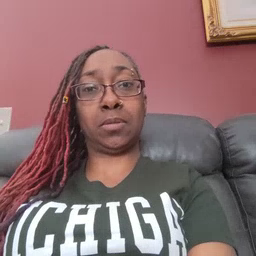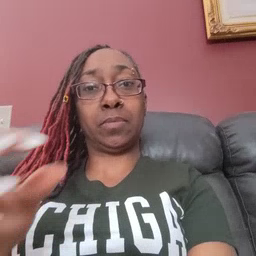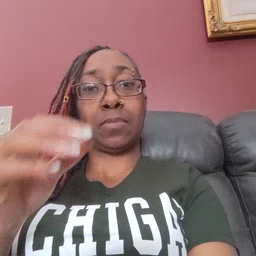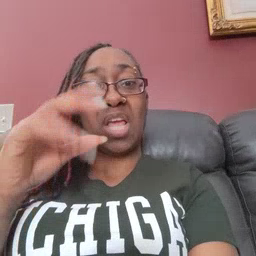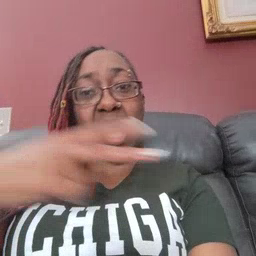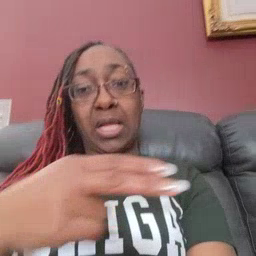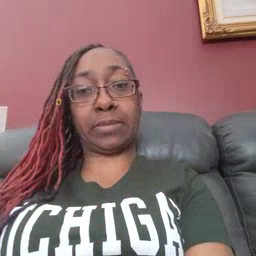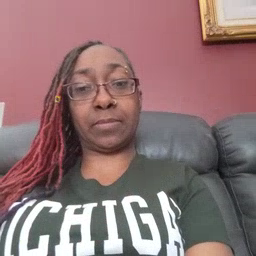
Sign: cut